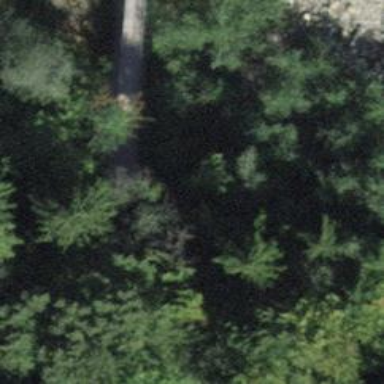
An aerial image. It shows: Footway bridge.